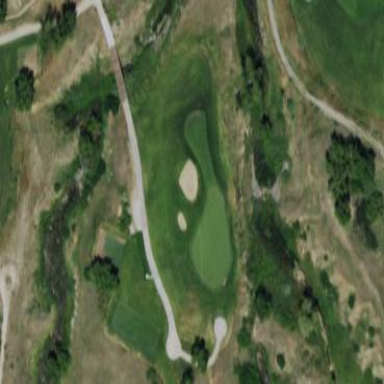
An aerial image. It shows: Area with grass used as rough in golf course.